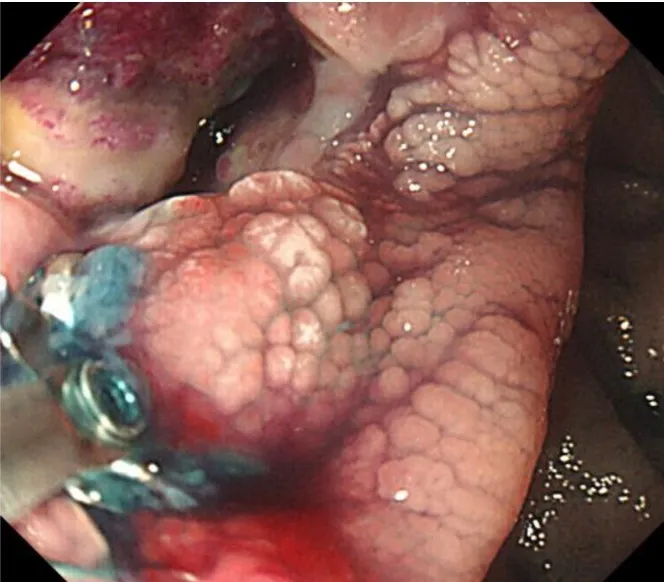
A single balloon enteroscopy revealed a large submucosal tumor with a central deep ulceration.
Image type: endoscopy (gi_endoscopy)